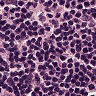
Metastatic tissue present: no